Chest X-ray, PA view. Patient: 45 years old, sex F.
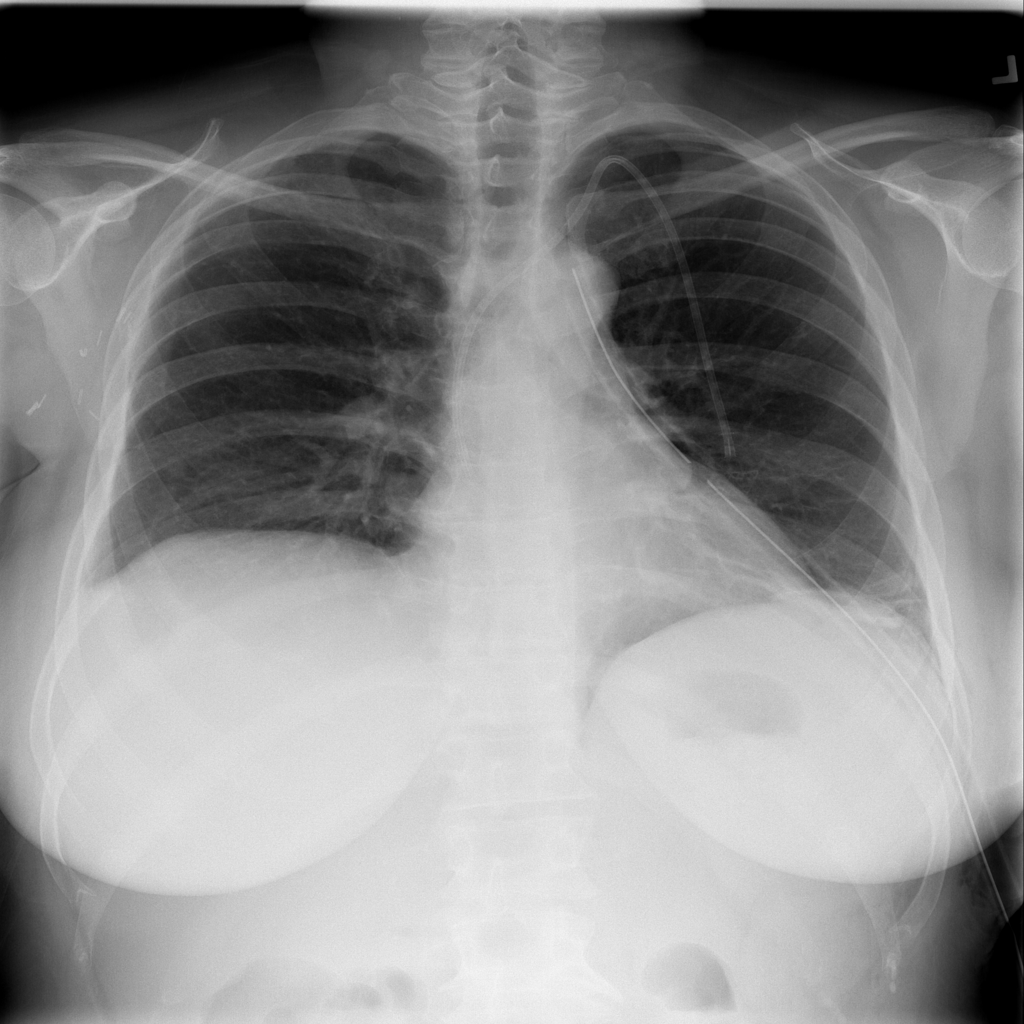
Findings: Atelectasis